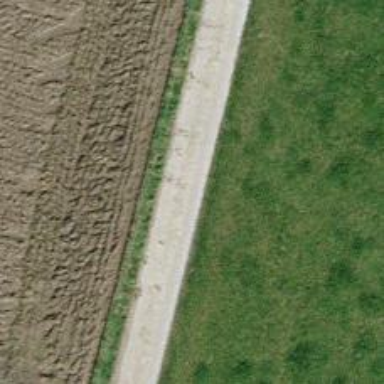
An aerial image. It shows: Concrete track with grade 1 tracktype.